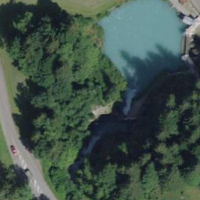
EUNIS habitat code: 43
Species observed at this site:
Aruncus dioicus